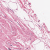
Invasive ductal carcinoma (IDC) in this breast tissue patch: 0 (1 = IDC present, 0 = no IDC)